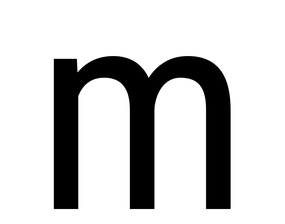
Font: Roboto_Condensed_Regular